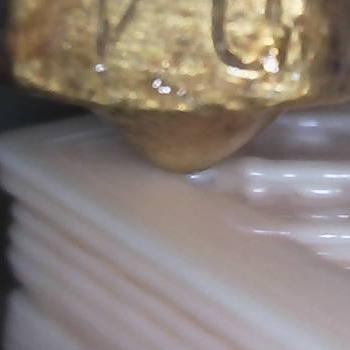
Flow rate: 133%